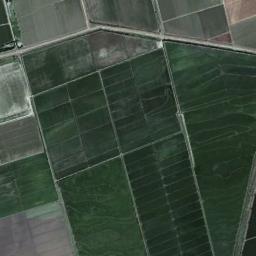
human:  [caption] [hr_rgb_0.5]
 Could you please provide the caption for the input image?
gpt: There are some deep green and light green rectangular farmland .

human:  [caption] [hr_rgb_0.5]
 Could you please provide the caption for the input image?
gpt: Some dark green rectangular farmlands are surrounded by some other colors of farmlands .

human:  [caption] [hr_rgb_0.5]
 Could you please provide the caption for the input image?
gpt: Several neatly arranged green and light purple mixed rectangular farmlands of different sizes .

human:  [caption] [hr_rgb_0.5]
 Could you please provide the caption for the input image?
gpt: There are several dirt roads between the rectangular farmlands .

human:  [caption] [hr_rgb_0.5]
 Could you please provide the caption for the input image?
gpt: There are some green rectangular farmlands of different sizes .